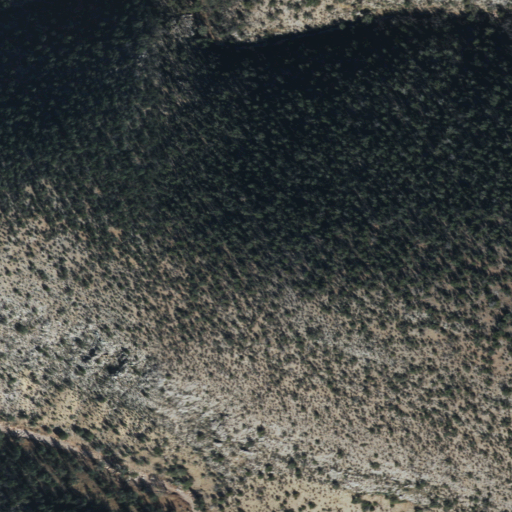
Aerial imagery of mountains in Arizona named Juniper Mountains containing evergreen forest and shrub